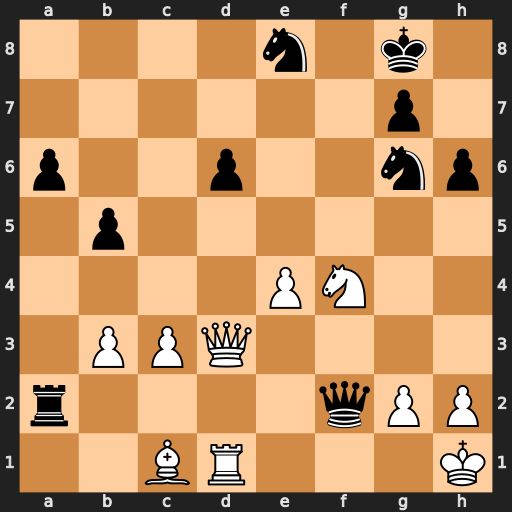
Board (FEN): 4n1k1/6p1/p2p2np/1p6/4PN2/1PPQ4/r4qPP/2BR3K
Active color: w
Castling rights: -
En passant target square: -
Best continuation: Qd5+ Kh8 Nxg6+ Kh7 Nf4